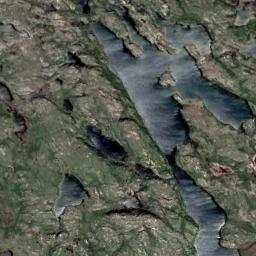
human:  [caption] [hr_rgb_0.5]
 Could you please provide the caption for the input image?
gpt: There is a large land mixed with green and brown in the river in a wetland .

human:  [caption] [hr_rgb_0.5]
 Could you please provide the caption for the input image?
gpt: This wetland has less than ten percent vegetation coverage .

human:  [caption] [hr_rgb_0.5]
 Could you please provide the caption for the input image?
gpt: Many waters of different sizes and shapes are surrounded by wetlands .

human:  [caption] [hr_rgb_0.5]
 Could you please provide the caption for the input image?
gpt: The wetland consists of bare land, Green plants and water .

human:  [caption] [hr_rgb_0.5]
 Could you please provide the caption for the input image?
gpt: There are some water areas on the wetland .